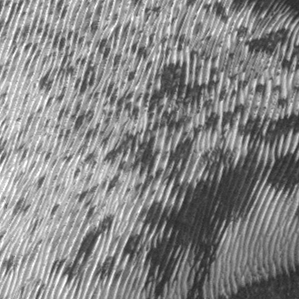
Label: frost